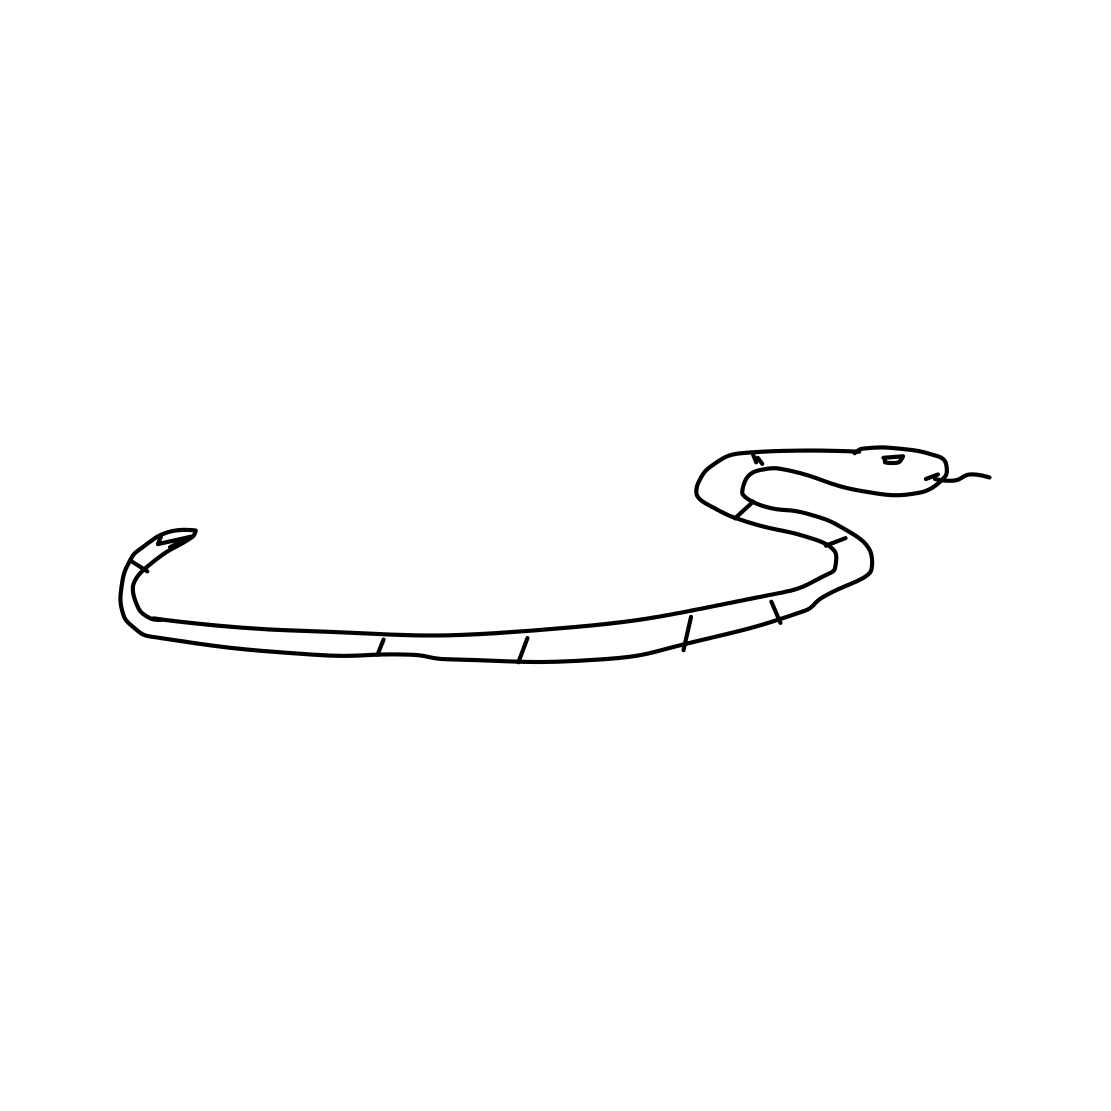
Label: snake